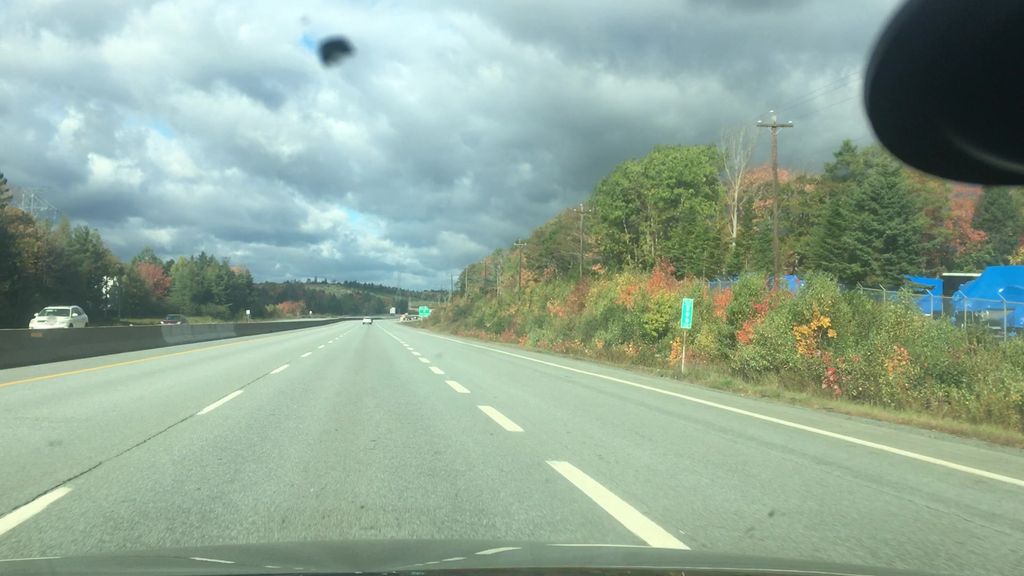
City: halifax